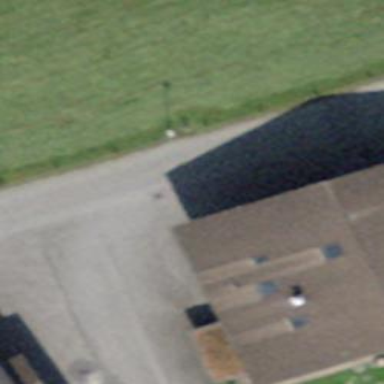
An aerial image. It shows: Simple house.